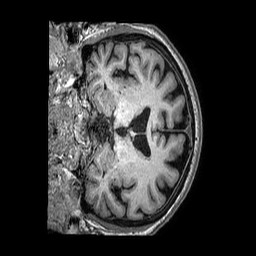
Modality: T1w
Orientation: coronal
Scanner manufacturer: philips
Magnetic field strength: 3 T
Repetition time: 0.006612 s
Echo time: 0.002968 s